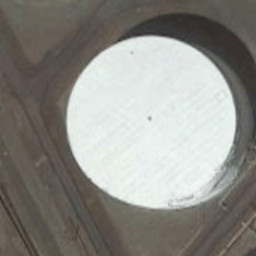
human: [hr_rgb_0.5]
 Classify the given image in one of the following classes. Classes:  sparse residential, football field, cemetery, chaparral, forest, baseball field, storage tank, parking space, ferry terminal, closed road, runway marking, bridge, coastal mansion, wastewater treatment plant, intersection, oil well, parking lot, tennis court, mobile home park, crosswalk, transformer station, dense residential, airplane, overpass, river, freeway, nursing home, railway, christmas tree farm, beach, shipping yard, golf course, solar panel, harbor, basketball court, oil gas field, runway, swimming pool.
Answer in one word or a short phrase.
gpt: storage tank